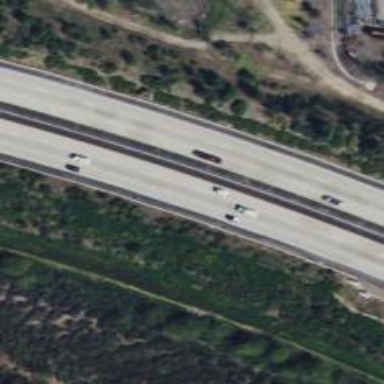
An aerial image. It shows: View of motorway.